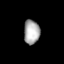
Tissue: lung
Cell type: Endothelial cells
Senescence score: 0.6588
Nuclear area (px): 372
Mean DAPI intensity: 172.594